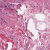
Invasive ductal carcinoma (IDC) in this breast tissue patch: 1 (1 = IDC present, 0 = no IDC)